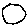
Label: circle